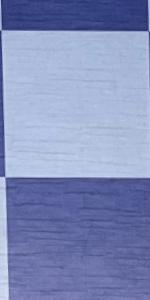
Label: Empty